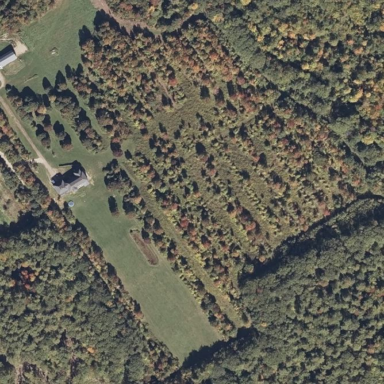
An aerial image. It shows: Orchard.